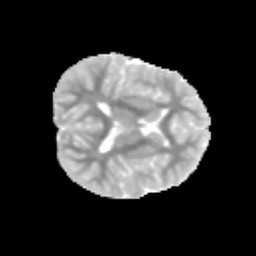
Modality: MD
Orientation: axial
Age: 9
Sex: male
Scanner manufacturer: siemens
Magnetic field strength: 3 T
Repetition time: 3.8 s
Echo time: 0.07 s